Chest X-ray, PA view. Patient: 69 years old, sex M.
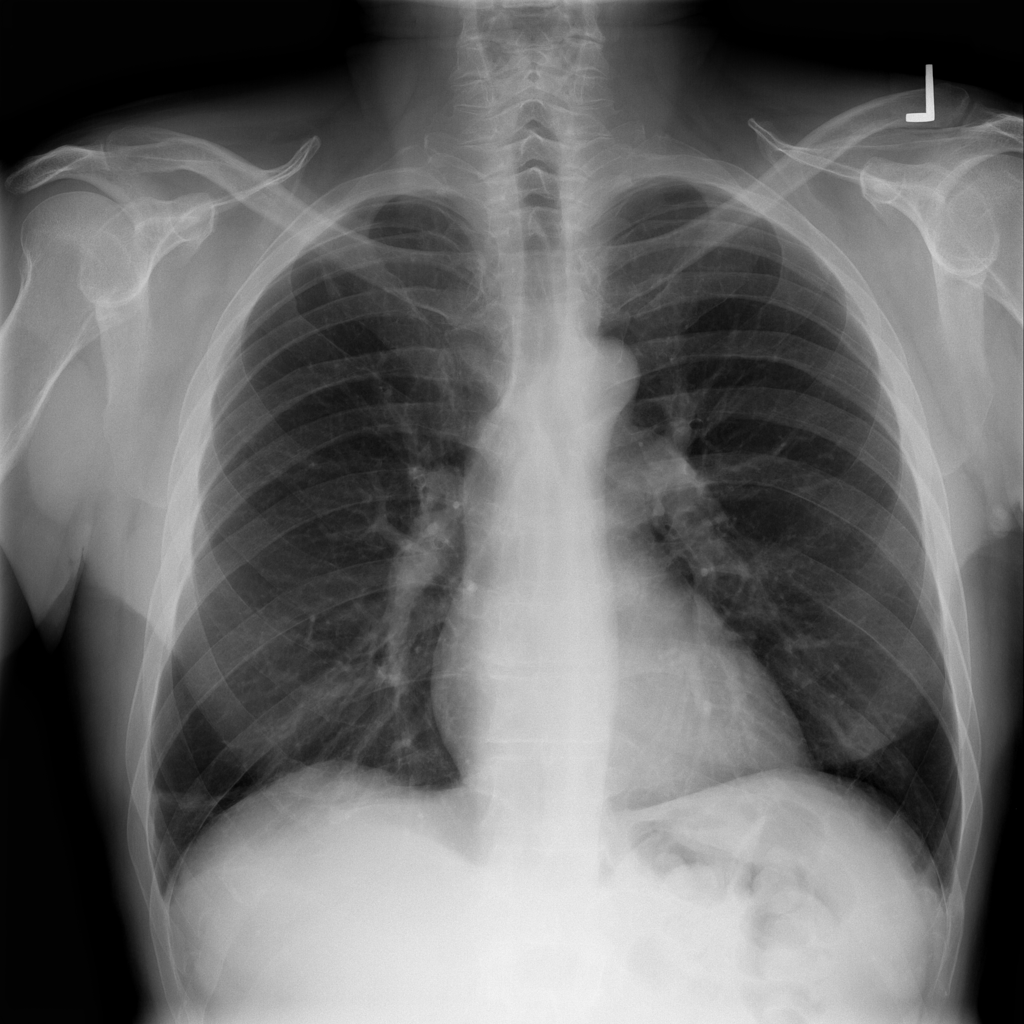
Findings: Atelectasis